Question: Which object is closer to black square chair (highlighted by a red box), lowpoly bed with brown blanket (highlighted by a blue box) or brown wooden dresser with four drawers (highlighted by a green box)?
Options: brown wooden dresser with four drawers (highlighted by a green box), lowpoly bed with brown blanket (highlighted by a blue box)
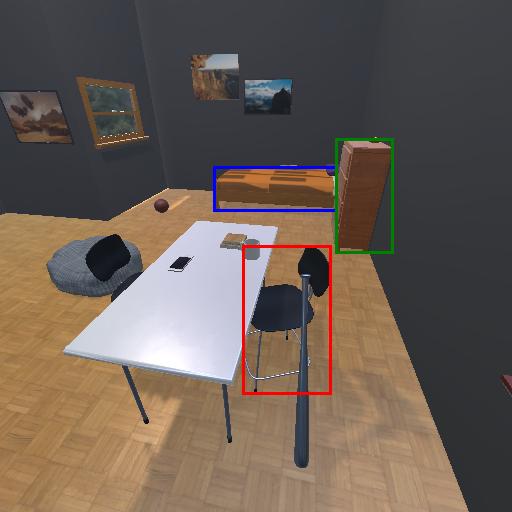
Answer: brown wooden dresser with four drawers (highlighted by a green box)